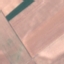
Label: AnnualCrop